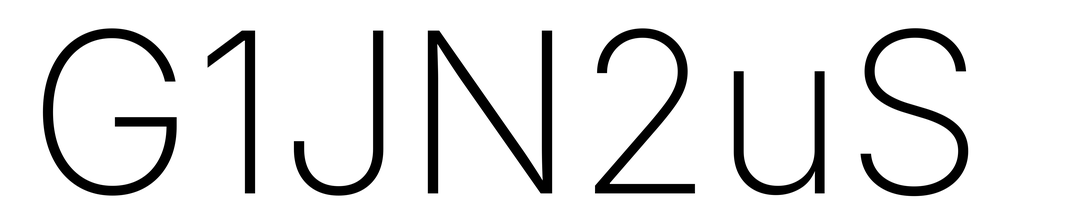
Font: Inter_ExtraLight